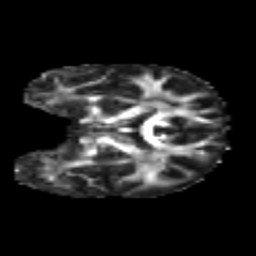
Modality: FA
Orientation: coronal
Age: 29
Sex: male
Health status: healthy